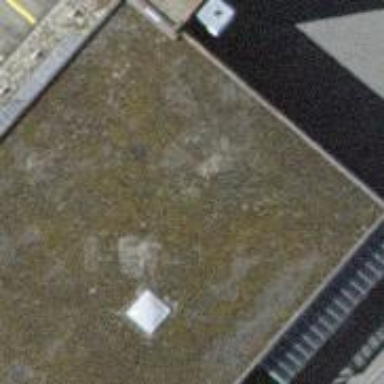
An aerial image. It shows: Post office.